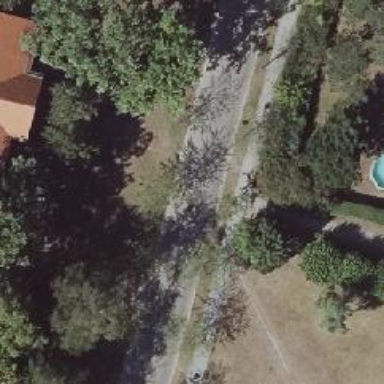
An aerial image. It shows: Avenue lined with deciduous broadleaved trees.